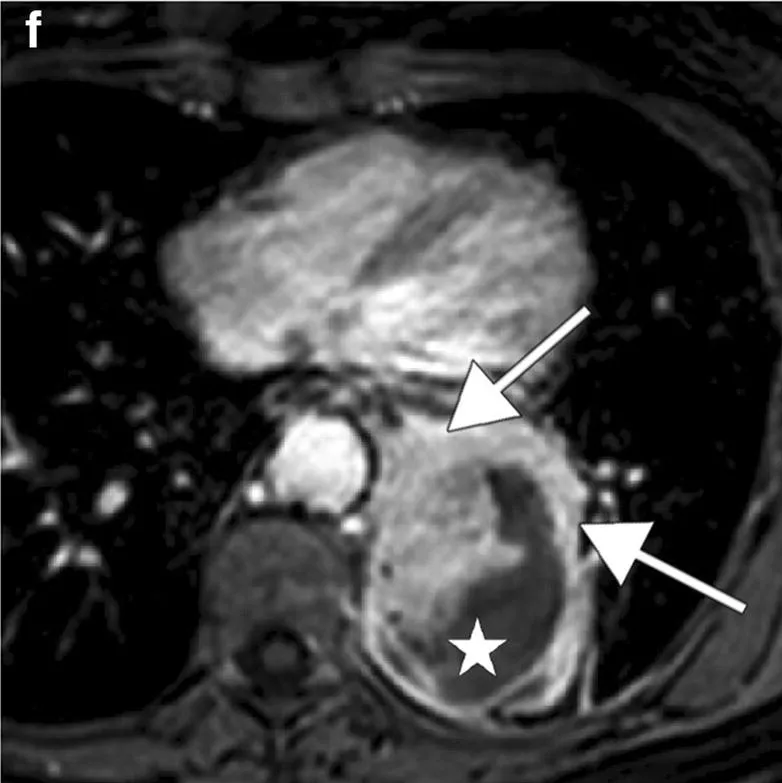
CT scan and MRI performed 6 months after endoprosthesis placement show a large lateral aortic tumor mass (white stars) with a progressive contrast enhancement (white arrows). Delayed phase. Show also a progressive tumor enhancement.
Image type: radiology (mri)